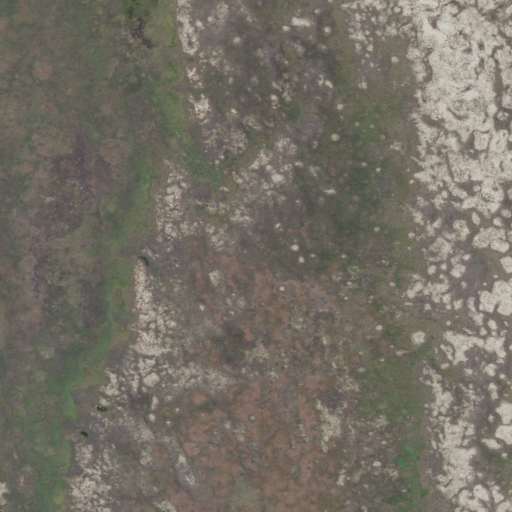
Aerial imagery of island in Texas named Pelican Island containing herbaceous wetlands and barren land